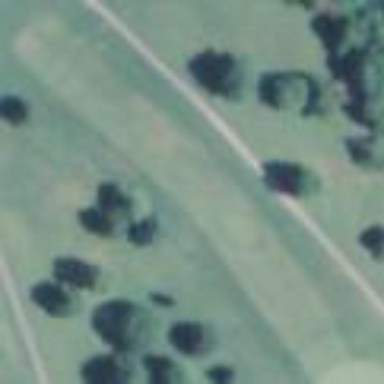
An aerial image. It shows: Golf fairway surrounded by grass.